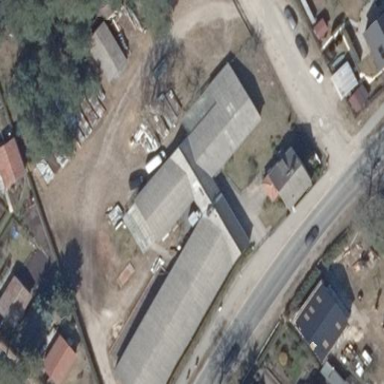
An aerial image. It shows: Gabled roofed manufacturing building.